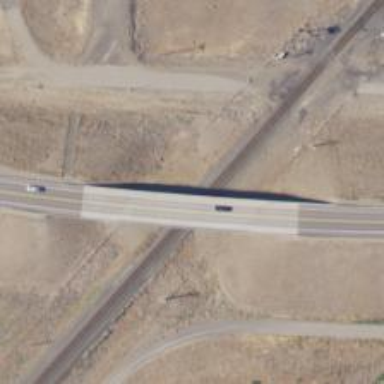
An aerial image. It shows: Primary highway bridge.